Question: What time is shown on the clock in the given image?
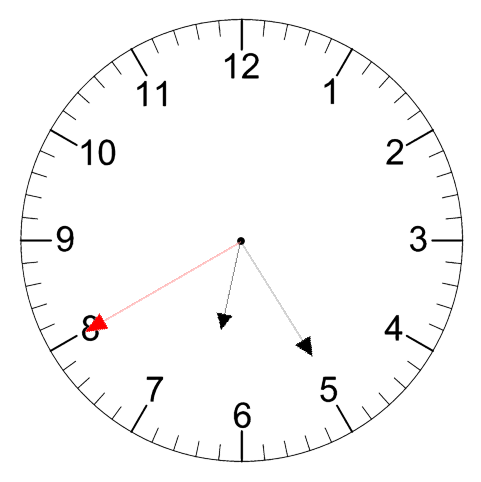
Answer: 06:24:40